Question: I apologize for posting something that has already been asked here few times before, but I was unable to find my answer in those posts and would really appreciate your helps!
On our page we have the following section where the options/tabs seen on LHS rotates automatically displaying their contents on the RHS (for example, in the following image the Direct TV tab is displaying a video on the RHS)

Now I need to stop/pause the slideshow when the users have their mouse over the RHS of the panel or in this case, on top of the video. Right now the tabs (on LHS) keep changing even if the video is playing....which is really annoying. This is the script I was given regarding the slideshow: <URL>
I am struggling with few other things at this moment, and really appreciate if someone could help me fix this issue. Thank you for your time and help!!
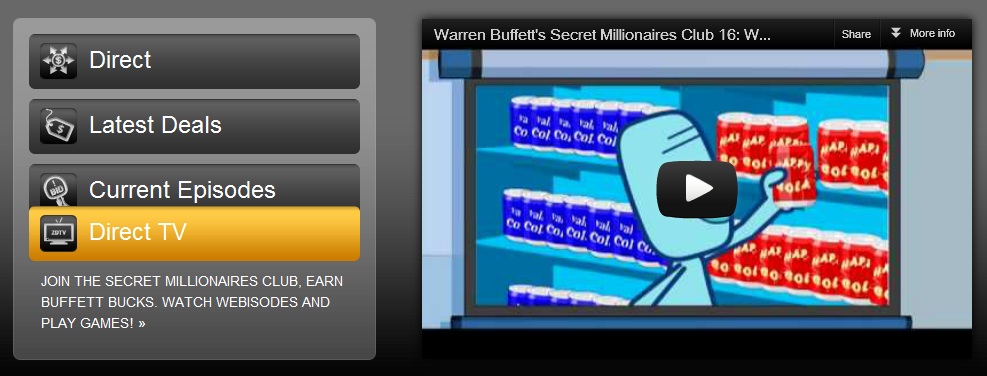
Answer: The term "mouse" appears nowhere in your JS Fiddle code. If you want something to happen "onmouseover", then you need to hook an event handler to that event.
In essence:
'''
$('#RHS').mouseEnter(pauseSlideshow())
.mouseLeave(unpauseSlideshow());
'''
except that you'll have to replace "#RHS", "pauseSlideshow", and "unpauseSlideshow" with your actual IDs/methods.